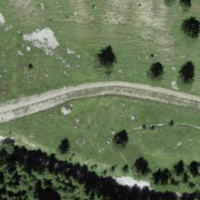
EUNIS habitat code: 26
Species observed at this site:
Erebia melampus